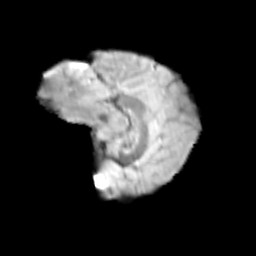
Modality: T2w
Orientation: sagittal
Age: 14
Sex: female
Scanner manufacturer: siemens
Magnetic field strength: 3 T
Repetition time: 3.8 s
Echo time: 0.07 s